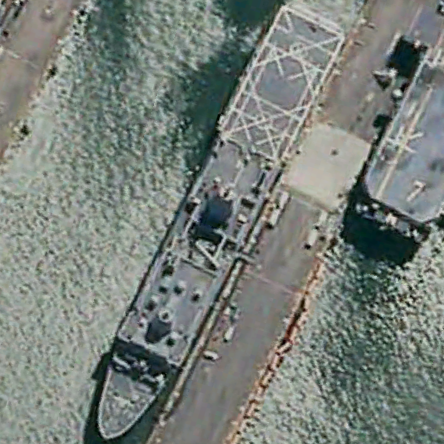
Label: combat